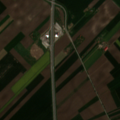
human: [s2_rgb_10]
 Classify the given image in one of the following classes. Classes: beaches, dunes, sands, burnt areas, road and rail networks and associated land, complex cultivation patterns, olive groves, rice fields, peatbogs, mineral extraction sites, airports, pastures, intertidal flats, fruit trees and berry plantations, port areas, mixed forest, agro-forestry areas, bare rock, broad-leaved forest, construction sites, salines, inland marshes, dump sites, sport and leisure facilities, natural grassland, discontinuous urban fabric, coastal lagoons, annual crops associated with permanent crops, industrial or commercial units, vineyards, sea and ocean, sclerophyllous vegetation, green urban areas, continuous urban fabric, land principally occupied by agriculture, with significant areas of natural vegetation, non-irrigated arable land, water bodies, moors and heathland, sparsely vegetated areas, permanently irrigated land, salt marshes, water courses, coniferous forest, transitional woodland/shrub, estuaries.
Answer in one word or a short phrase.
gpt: non-irrigated arable land